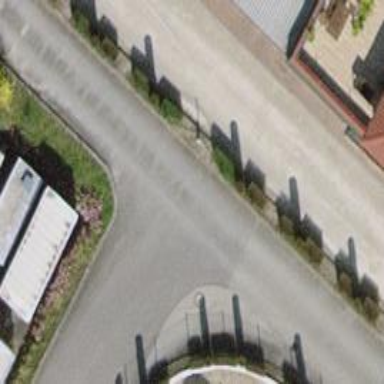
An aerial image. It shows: Pebblestone driveway.